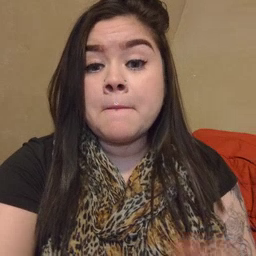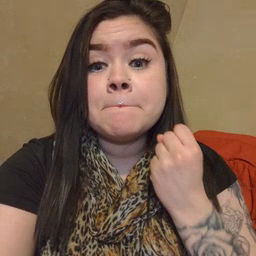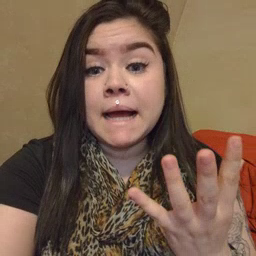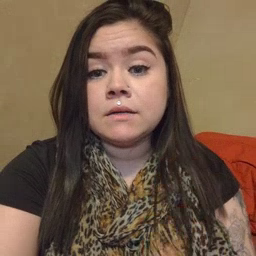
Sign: many